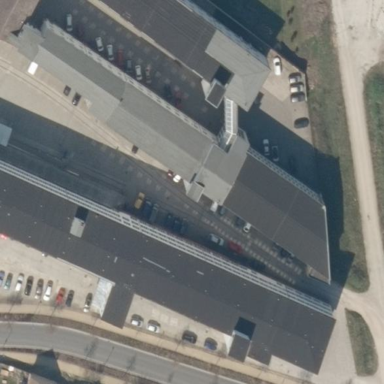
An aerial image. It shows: Industrial building with unique roof shape.